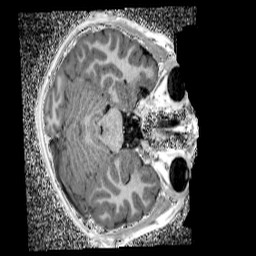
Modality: UNIT1_denoised
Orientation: axial
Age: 10
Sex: male
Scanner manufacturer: siemens
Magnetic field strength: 3 T
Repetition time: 4 s
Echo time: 0.00299 s